Question: I am trying trying to split video which is threshold applied into frames then trying to find the circles in the image. But I searched that converting binary image to grayscale is not possible. I searched about Hough circle and the method only can take grayscale images. Hough Lines can work on binary images but hough circles could not. Is there any advice to use thresholded images in hough circle method? Please help me.
ps: I am adding the code and image that purpose is to find the circles in the thresholded image.
'''
while videoCapture.isOpened(): #Begins to detect the captures in video by frames
ret, image = videoCapture.read()
print("image capture opened")
if ret == True:
#rgb = cv2.cvtColor(image, cv2.COLOR_HLS2RGB)
gray = cv2.cvtColor(image, cv2.COLOR_RGB2GRAY)
bgr = cv2.cvtColor(gray, cv2.COLOR_GRAY2BGR) #converting video color to gray
print("gray scaled image
")
frameCounter = frameCounter + 1
circles = cv2.HoughCircles(gray, cv2.HOUGH_GRADIENT, 1, 20, param1=71, param2=70, minRadius=0, maxRadius=0)
if circles is not None:
print("Hough Circle on each frame")
circles = np.uint16(np.around(circles))
for i in circles[0, :]:
cv2.circle(bgr, (i[0],i[1]), i[2], (0, 255, 0), 2) #Outer circle in the image
cv2.circle(bgr, (i[0],i[1]), 2, (0, 0, 255), 3) #inner circle center
print("inner outer circle draw")
cv2.imwrite(outputDir + "/%d.jpg" % (frameCounter), bgr) #Saving frame to the output directory
else :
print('Circle could not find')
cv2.imwrite(outputDir + "/%d.jpg" % (frameCounter), bgr) # Saving frame to the output directory
print("image saved to directory")
videoOutput.write(bgr)
if(frameCounter > (frameLength-1)):
endTime = time.time()
videoCapture.release()
videoOutput.release()
print("Converting video took %d seconds." % (endTime-startTime))
break
else:
break
'''
---

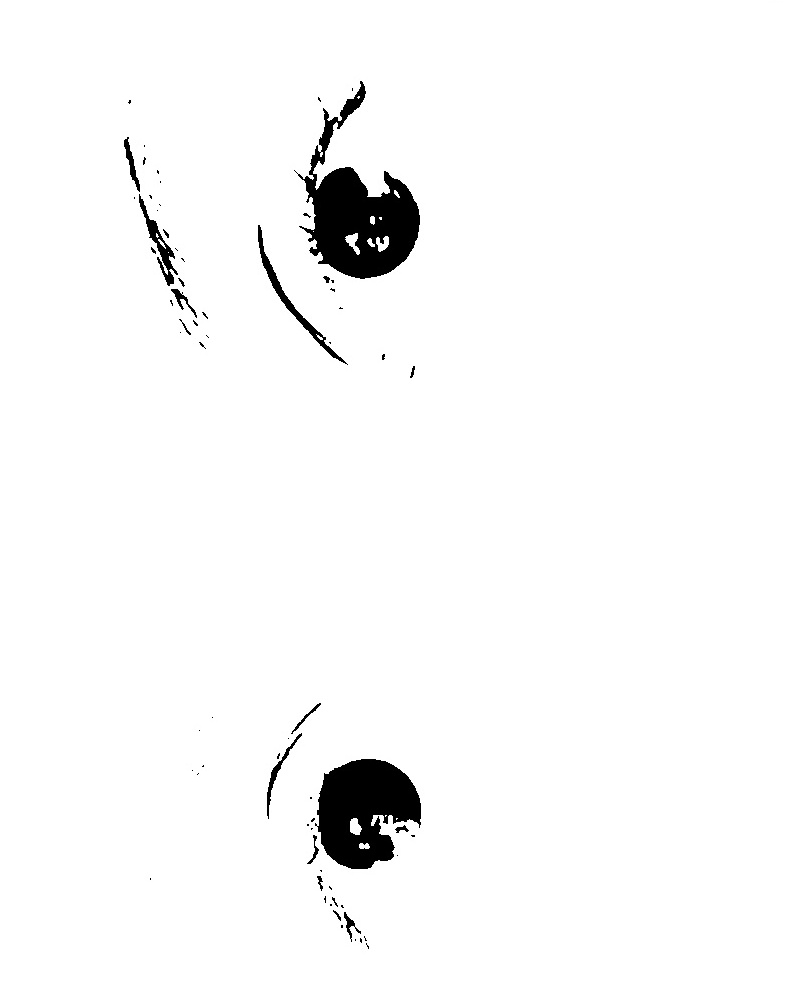
Answer: Try using convertTo rather than cvtColor. This example works:
'''
cv::Mat image = imread("binary.bmp");
cv::Mat outImage;
image.convertTo(outImage, CV_8U);
imwrite("grayscale.bmp", outImage);
'''
P.S.: you'll still have to play with param1 and param2 parameters of HoughCircles depending on how "circular" are the circles you want to detect, in your case it's really not a perfect circle. It would be much easyer to start detecting coins in an image to practice.